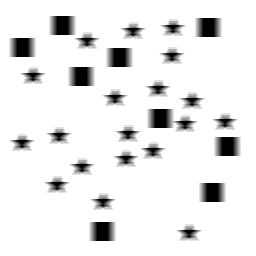
Squares: 9
Triangles: 0
Stars: 19
Total shapes: 28